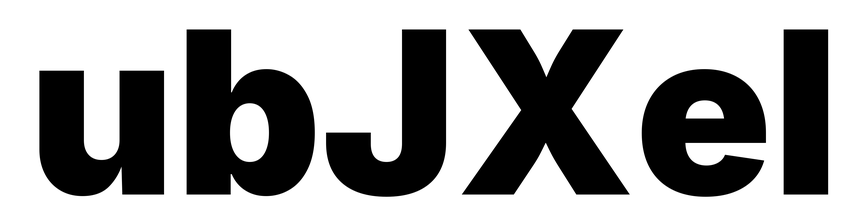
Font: Inter_Black